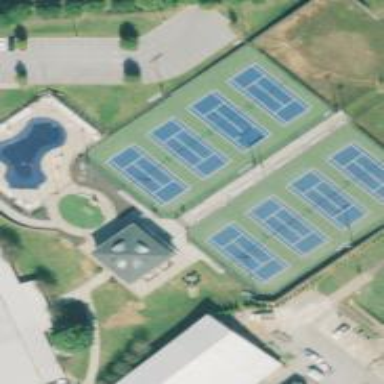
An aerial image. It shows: Tennis court on pitch.